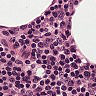
Metastatic tissue present: no